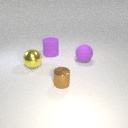
small brown metal cylinder in front of large purple rubber sphere